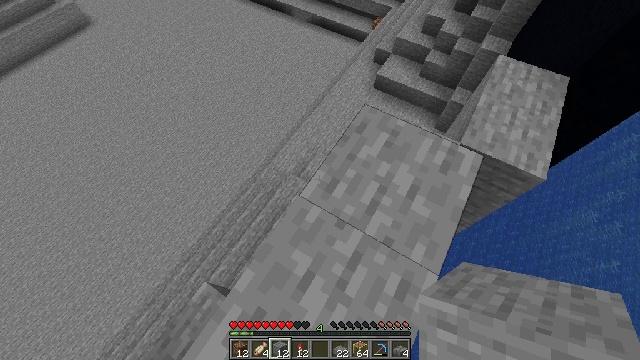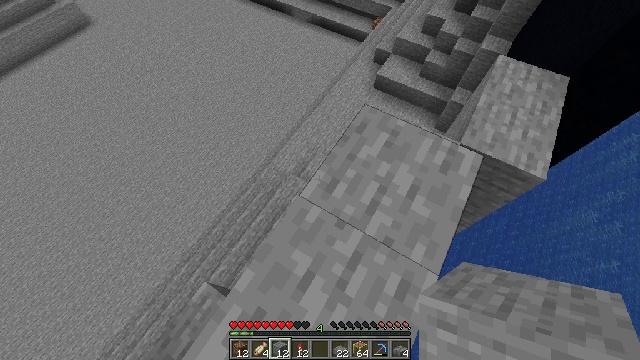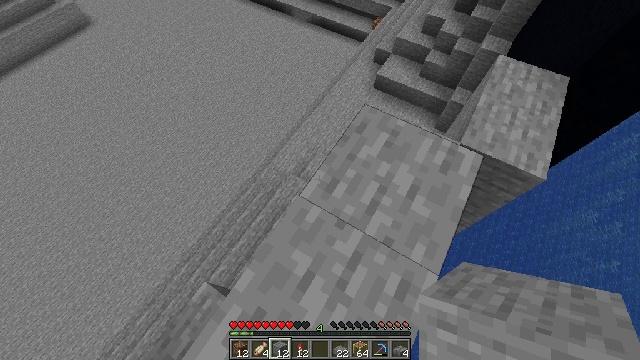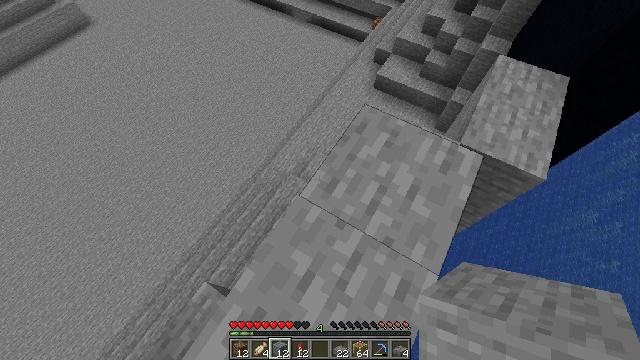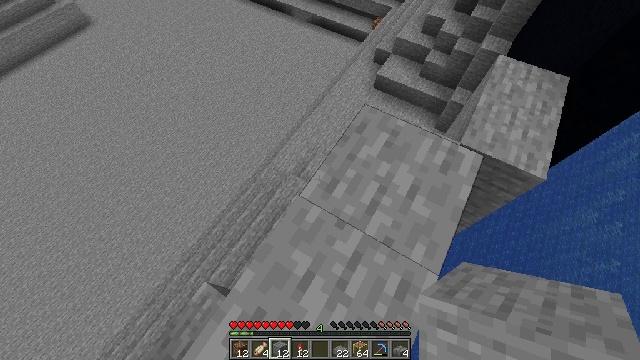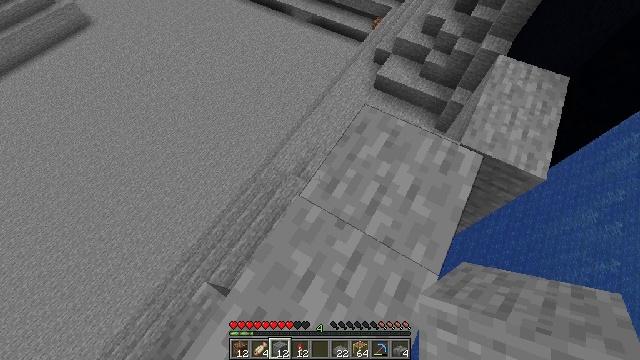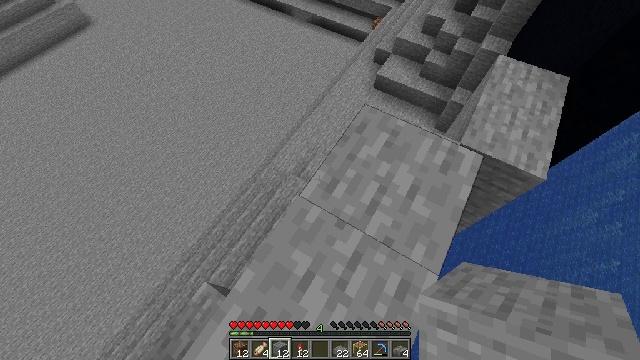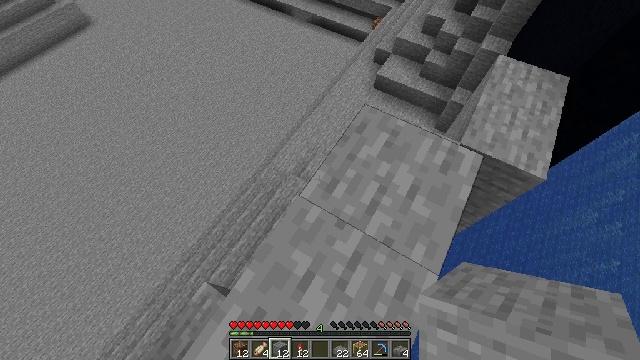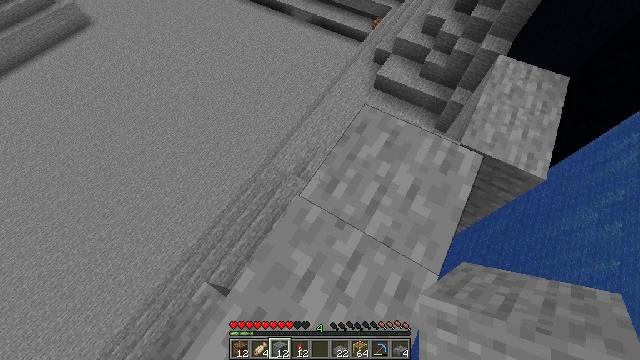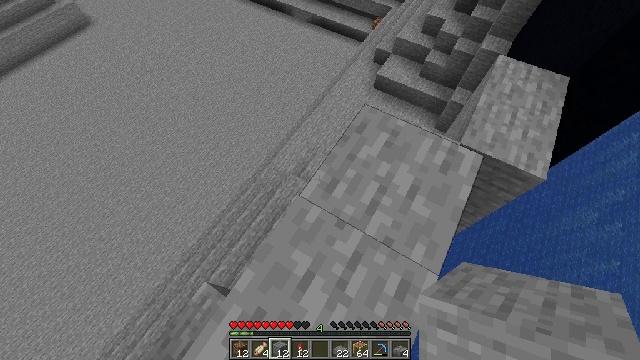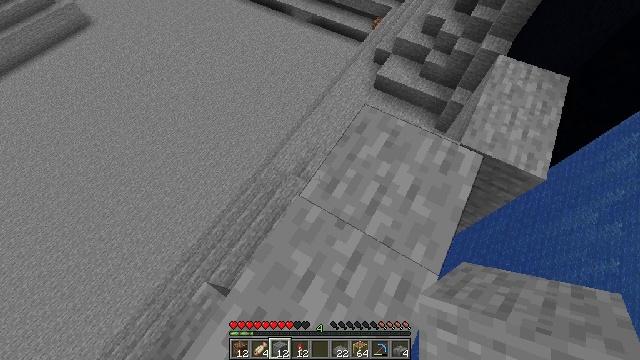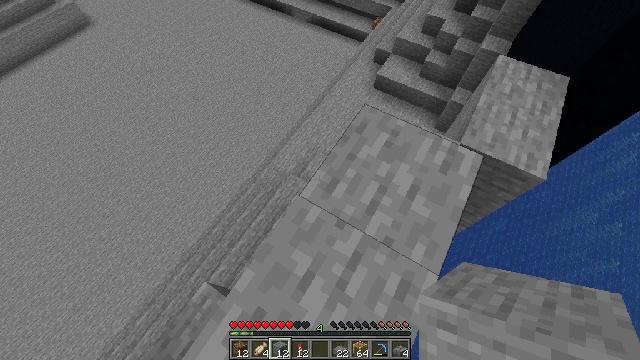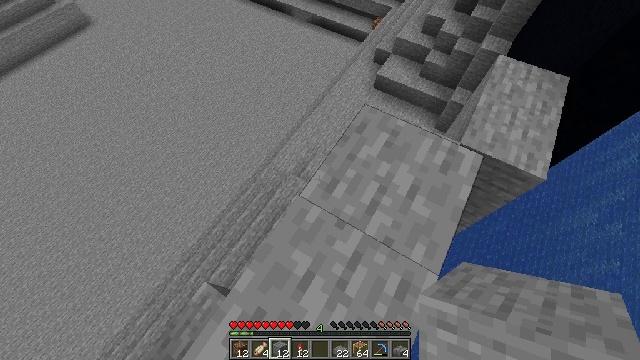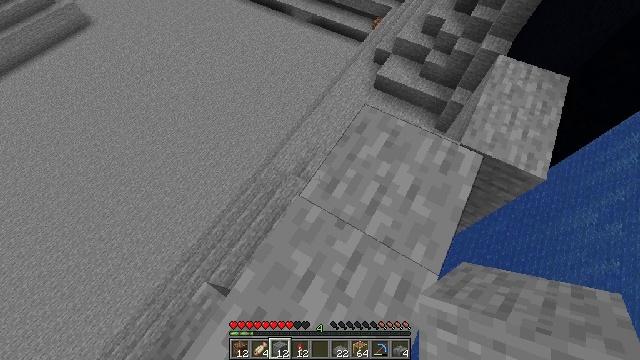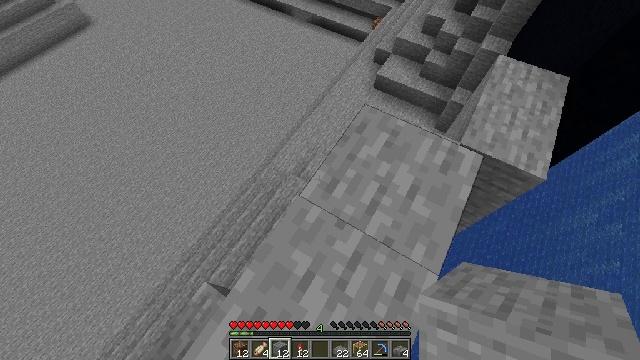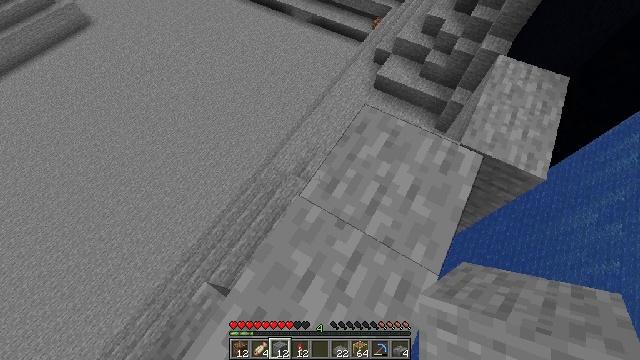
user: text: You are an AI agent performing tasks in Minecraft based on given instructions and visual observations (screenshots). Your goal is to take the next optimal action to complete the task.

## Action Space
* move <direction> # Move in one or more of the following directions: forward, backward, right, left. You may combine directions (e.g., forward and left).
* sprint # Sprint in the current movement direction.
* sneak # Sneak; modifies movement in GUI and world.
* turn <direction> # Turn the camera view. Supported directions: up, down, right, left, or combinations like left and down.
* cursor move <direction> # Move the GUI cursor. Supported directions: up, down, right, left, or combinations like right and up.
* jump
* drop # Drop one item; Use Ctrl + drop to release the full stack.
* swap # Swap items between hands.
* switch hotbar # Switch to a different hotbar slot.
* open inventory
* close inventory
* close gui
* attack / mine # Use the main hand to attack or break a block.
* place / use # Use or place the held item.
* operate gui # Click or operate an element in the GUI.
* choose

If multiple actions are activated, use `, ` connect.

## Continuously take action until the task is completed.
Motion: motion action
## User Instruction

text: Attack the shulker box to pick it up.
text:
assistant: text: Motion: no_op
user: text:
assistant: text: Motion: no_op
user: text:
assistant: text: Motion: no_op
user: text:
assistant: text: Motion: no_op
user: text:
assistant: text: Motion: no_op
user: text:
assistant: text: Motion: no_op
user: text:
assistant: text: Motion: no_op
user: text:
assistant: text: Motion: no_op
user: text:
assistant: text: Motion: no_op
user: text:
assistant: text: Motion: no_op
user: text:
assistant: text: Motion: no_op
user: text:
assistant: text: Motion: no_op
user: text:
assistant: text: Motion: no_op
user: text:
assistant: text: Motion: no_op
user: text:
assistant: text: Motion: no_op
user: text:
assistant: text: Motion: no_op
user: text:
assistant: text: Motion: no_op
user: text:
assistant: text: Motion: no_op
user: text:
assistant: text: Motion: no_op
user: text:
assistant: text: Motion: no_op
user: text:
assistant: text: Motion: no_op
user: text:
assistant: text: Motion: no_op
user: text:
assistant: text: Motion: no_op
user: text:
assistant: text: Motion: no_op
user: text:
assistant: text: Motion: no_op
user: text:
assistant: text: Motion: no_op
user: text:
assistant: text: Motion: no_op
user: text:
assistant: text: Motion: no_op
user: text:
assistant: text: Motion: no_op
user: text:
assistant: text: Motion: no_op